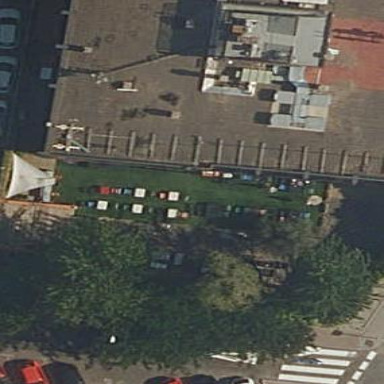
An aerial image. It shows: Garden that is leisure land.